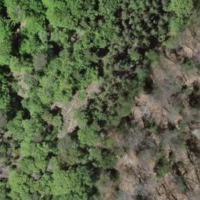
EUNIS habitat code: 41
Species observed at this site:
Lathyrus vernus